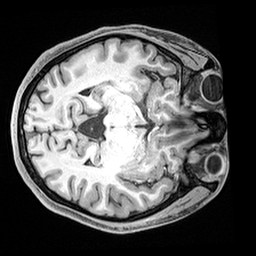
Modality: T1w
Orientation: axial
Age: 22
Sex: female
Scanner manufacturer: siemens
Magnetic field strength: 3 T
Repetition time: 2.4 s
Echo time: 0.00217 s